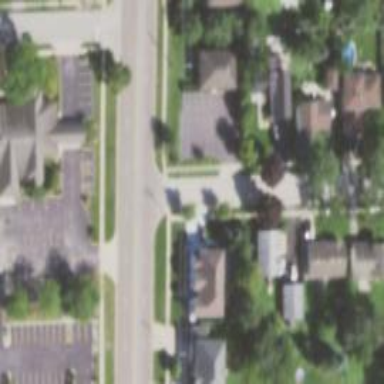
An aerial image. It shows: Asphalt road in residential area.